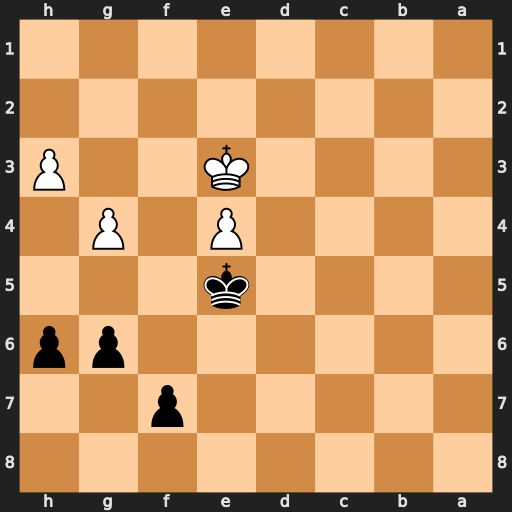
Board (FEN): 8/5p2/6pp/4k3/4P1P1/4K2P/8/8
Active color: b
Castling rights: -
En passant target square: -
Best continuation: g5 Kf3 Kd4